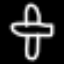
Label: airplane